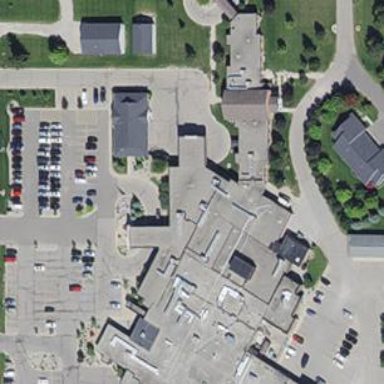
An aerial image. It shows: Hospital providing healthcare services.